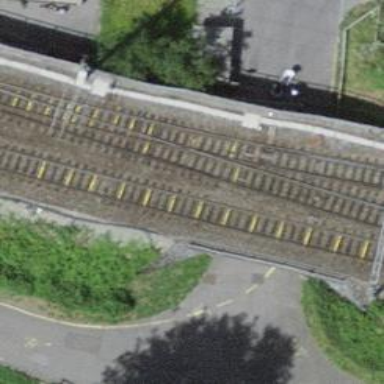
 and the overhead contact line has voltages of 3000 and 15000."